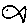
Label: fish